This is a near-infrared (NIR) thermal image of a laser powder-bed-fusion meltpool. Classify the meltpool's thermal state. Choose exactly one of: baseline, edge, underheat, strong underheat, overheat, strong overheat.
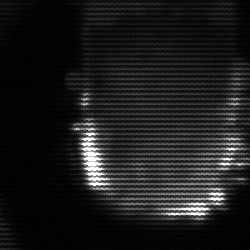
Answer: baseline